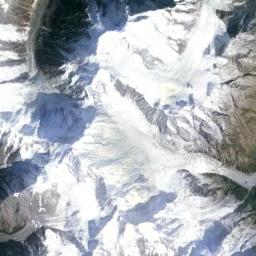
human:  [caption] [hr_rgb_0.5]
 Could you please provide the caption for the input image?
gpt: There is a lot of snow on the snowberg .

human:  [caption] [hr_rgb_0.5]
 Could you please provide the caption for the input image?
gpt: The snow berg is consist of bare land and white snow .

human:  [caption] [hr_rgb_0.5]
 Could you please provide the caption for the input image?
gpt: A snow-covered mountain covered in large areas .

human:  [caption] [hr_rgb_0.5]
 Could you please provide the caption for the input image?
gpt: The snowberg is covered with snow and ice .

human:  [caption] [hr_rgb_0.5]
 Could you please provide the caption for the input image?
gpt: There are much snow and some bare land on the snowberg .